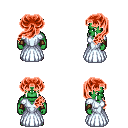
a pixel art fantasy rpg character, male body template, orc, green skin, underdress, metal pants, red princess hairstyle, cloth bracers, four views (front, back, left, right), 2x2 character sprite sheet, small pixel art, hard edges, no anti-aliasing